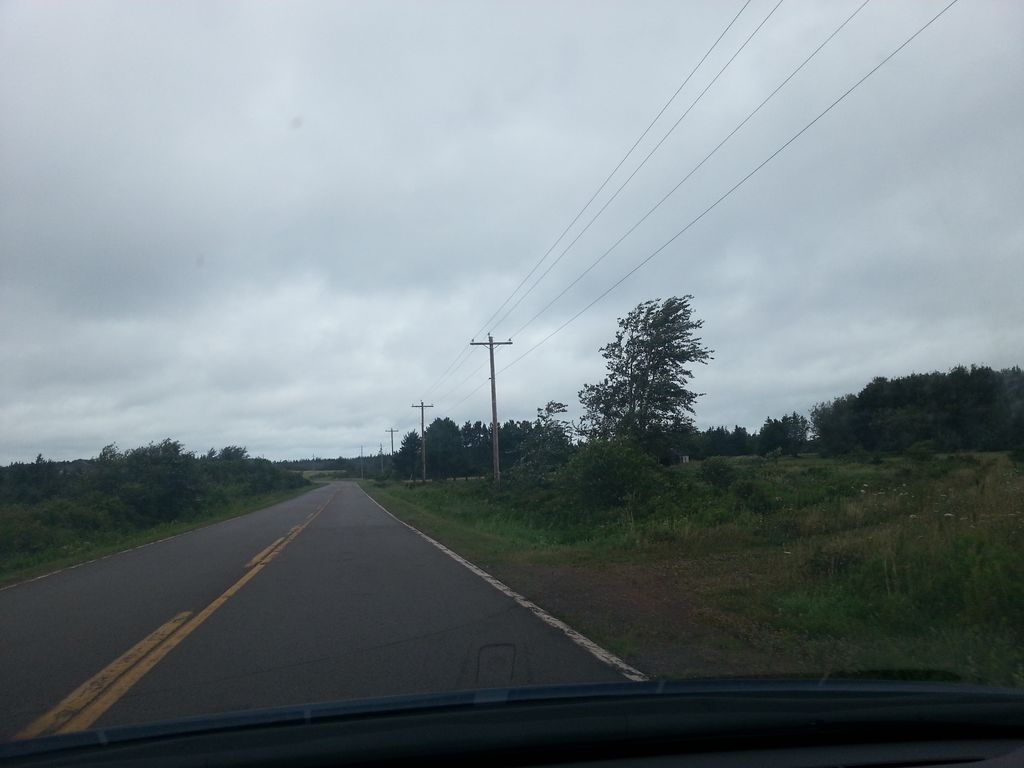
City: charlottetown